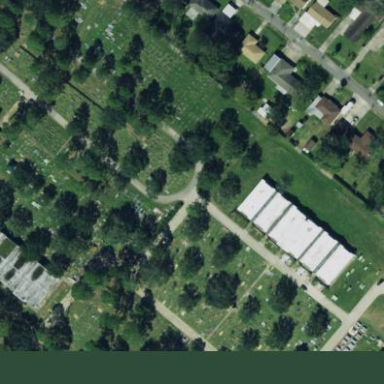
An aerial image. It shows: Cemetery.